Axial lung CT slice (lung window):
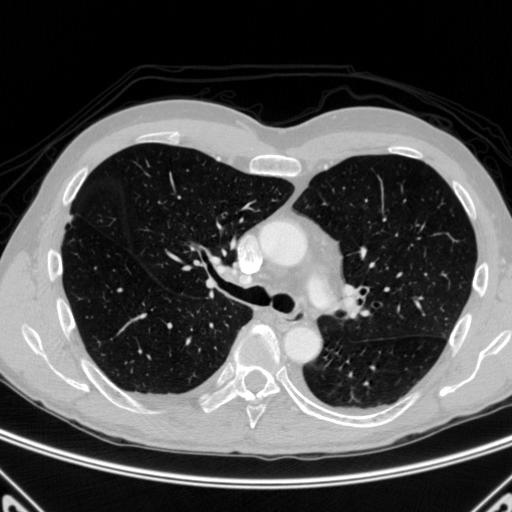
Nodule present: no